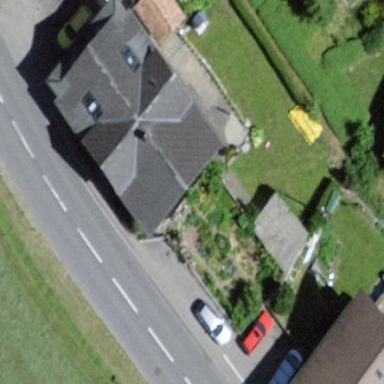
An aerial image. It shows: Residential building.